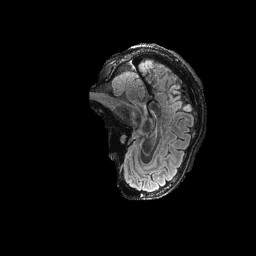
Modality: FLAIR
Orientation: sagittal
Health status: ill
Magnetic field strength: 3 T